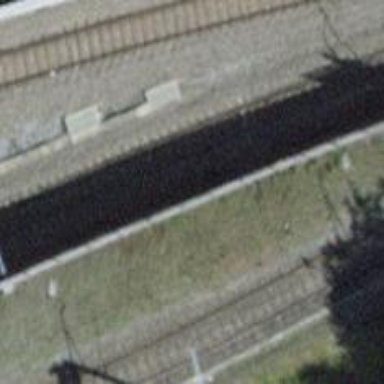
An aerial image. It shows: Retaining wall.